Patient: sex M, age 37
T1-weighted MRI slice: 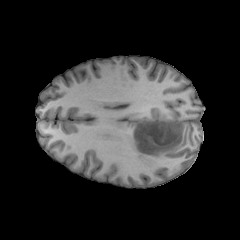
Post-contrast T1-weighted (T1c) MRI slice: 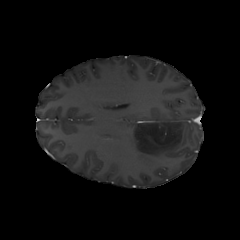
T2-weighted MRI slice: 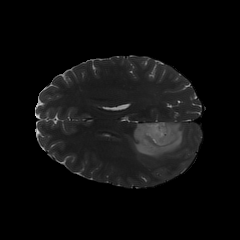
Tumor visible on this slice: yes
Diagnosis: Astrocytoma, IDH-mutant
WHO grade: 2